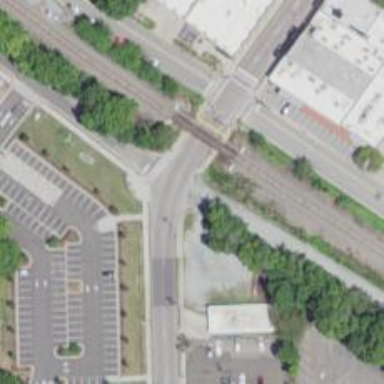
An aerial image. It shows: Asphalt footpath with unmarked crossing.